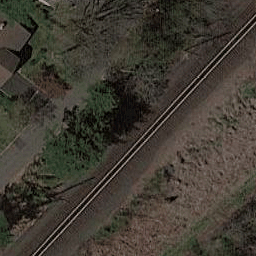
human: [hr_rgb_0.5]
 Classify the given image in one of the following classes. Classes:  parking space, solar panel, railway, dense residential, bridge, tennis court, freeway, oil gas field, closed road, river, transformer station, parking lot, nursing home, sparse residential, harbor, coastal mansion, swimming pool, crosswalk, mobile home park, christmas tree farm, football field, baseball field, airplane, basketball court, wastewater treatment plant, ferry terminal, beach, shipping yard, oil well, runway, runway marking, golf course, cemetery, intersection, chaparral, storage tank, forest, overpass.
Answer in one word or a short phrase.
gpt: railway